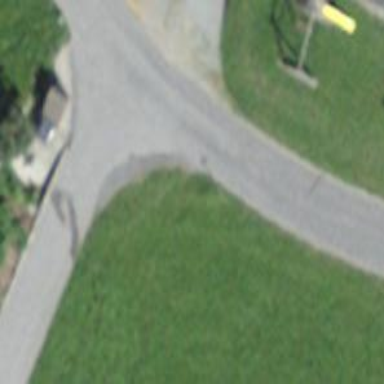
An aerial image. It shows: Unclassified road.